Question: See a demo here

I have a UWP app that has a 'ListView' with selectable list items as shown. Selecting the right side of the item opens a 'Flyout' (not a 'MenuFlyout'). I specify the 'Placement' of the 'Flyout' to be 'Bottom', and a 'Margin' of '0, -4, 0, 0' in the 'FlyoutPresenter' Style. This results in the desired appearance, with the 'Flyout' directly below and adjacent to the item.
However, if there isn't enough room to display the 'Flyout', it will be automatically moved to a 'Placement' of 'Top'. Even if I define the margin of the 'FlyoutPresenter' Style to have -4 bottom margin, it doesn't appear to be applied.
Is there a way to move the 'Flyout'? I'd prefer not to use a 'MenuFlyout' if possible, since nothing is meant to be selectable. Flyouts don't have a 'Canvas' attached property, and updating the 'Canvas.Top' position of the top-most child of the 'Flyout' didn't work (and I didn't really expect it to).
The desired behavior is for the 'Flyout' to appear in the 'Top' 'Placement', as is happening, but without the space in between the 'Flyout' and the 'Target'.
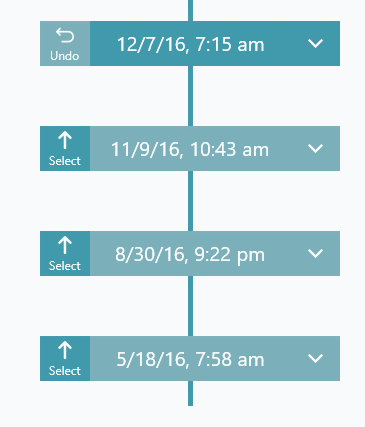
Answer: According to Placing a Flyout section of <URL>:
> The flyout is shown using the preferred placement if there's space for it on the screen. If there isn't enough space, like when the element is near the edge of the screen, the flyout is placed using this fallback order.
When the 'placement' is set to 'bottom', if there is no enough space it will place on the top which is by designed.
> but without the space in between the Flyout and the Target
If the bottom has no enough space, the 'Flyout' place on the top, at this time, the 'margin' of 'FlyoutPresenter' should be changed to '0,4,0,0' instead of '0,-4,0,0' to access the same effects as it is on the bottom. But you will not know whether the 'Flyout' is place top or bottom, so as a workaround you can set 'margin' to '0,-5,0,-5'for the 'Border' element inside the control template of 'FlyoutPresenterStyle' which can meet your requirements. For example:
'''
<Button
Canvas.Top="600"
HorizontalAlignment="Center"
VerticalAlignment="Bottom"
Click="Button_Click"
Content="Open flyout">
<Button.Flyout>
<Flyout x:Name="flyout" Placement="Bottom">
<Flyout.FlyoutPresenterStyle>
<Style TargetType="FlyoutPresenter">
<Setter Property="Template">
<Setter.Value>
<ControlTemplate TargetType="FlyoutPresenter">
<Border
Margin="0,-5,0,-5"
Background="{TemplateBinding Background}"
BorderBrush="{TemplateBinding BorderBrush}"
BorderThickness="{TemplateBinding BorderThickness}">
<ScrollViewer
x:Name="ScrollViewer"
AutomationProperties.AccessibilityView="Raw"
HorizontalScrollBarVisibility="{TemplateBinding ScrollViewer.HorizontalScrollBarVisibility}"
HorizontalScrollMode="{TemplateBinding ScrollViewer.HorizontalScrollMode}"
VerticalScrollBarVisibility="{TemplateBinding ScrollViewer.VerticalScrollBarVisibility}"
VerticalScrollMode="{TemplateBinding ScrollViewer.VerticalScrollMode}"
ZoomMode="{TemplateBinding ScrollViewer.ZoomMode}">
<ContentPresenter
Margin="{TemplateBinding Padding}"
HorizontalAlignment="{TemplateBinding HorizontalContentAlignment}"
VerticalAlignment="{TemplateBinding VerticalContentAlignment}"
Content="{TemplateBinding Content}"
ContentTemplate="{TemplateBinding ContentTemplate}"
ContentTransitions="{TemplateBinding ContentTransitions}" />
</ScrollViewer>
</Border>
</ControlTemplate>
</Setter.Value>
</Setter>
</Style>
</Flyout.FlyoutPresenterStyle>
<TextBlock Text="This is some text in a flyout." TextWrapping="Wrap" />
</Flyout>
</Button.Flyout>
</Button>
'''